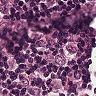
Metastatic tissue present: yes